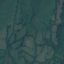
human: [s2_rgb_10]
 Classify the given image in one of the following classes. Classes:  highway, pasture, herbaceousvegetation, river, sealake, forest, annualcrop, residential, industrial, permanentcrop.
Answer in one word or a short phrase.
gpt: Pasture